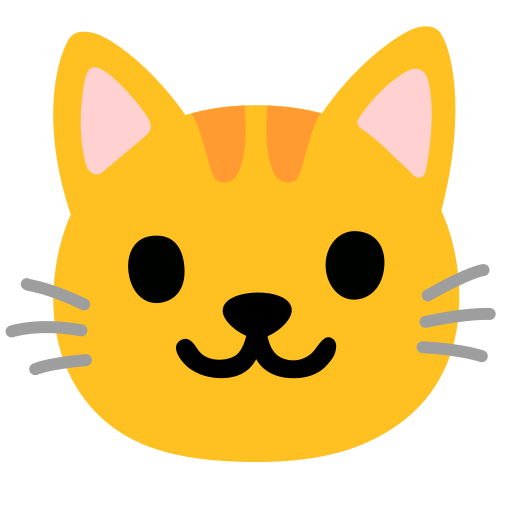
Emoji: 🐱